Interaction volume radius: 10 \u00c5
Interaction volume height: 25 \u00c5
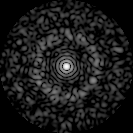
Disorder parameter: 0.846